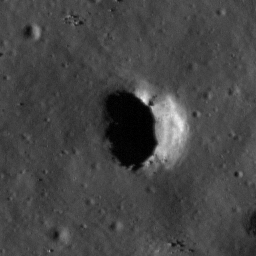
Pit: Copernicus 16
Host crater: Copernicus
Host type: impact_melt
Lunar coordinates: latitude 9.484, longitude 340.162